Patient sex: M
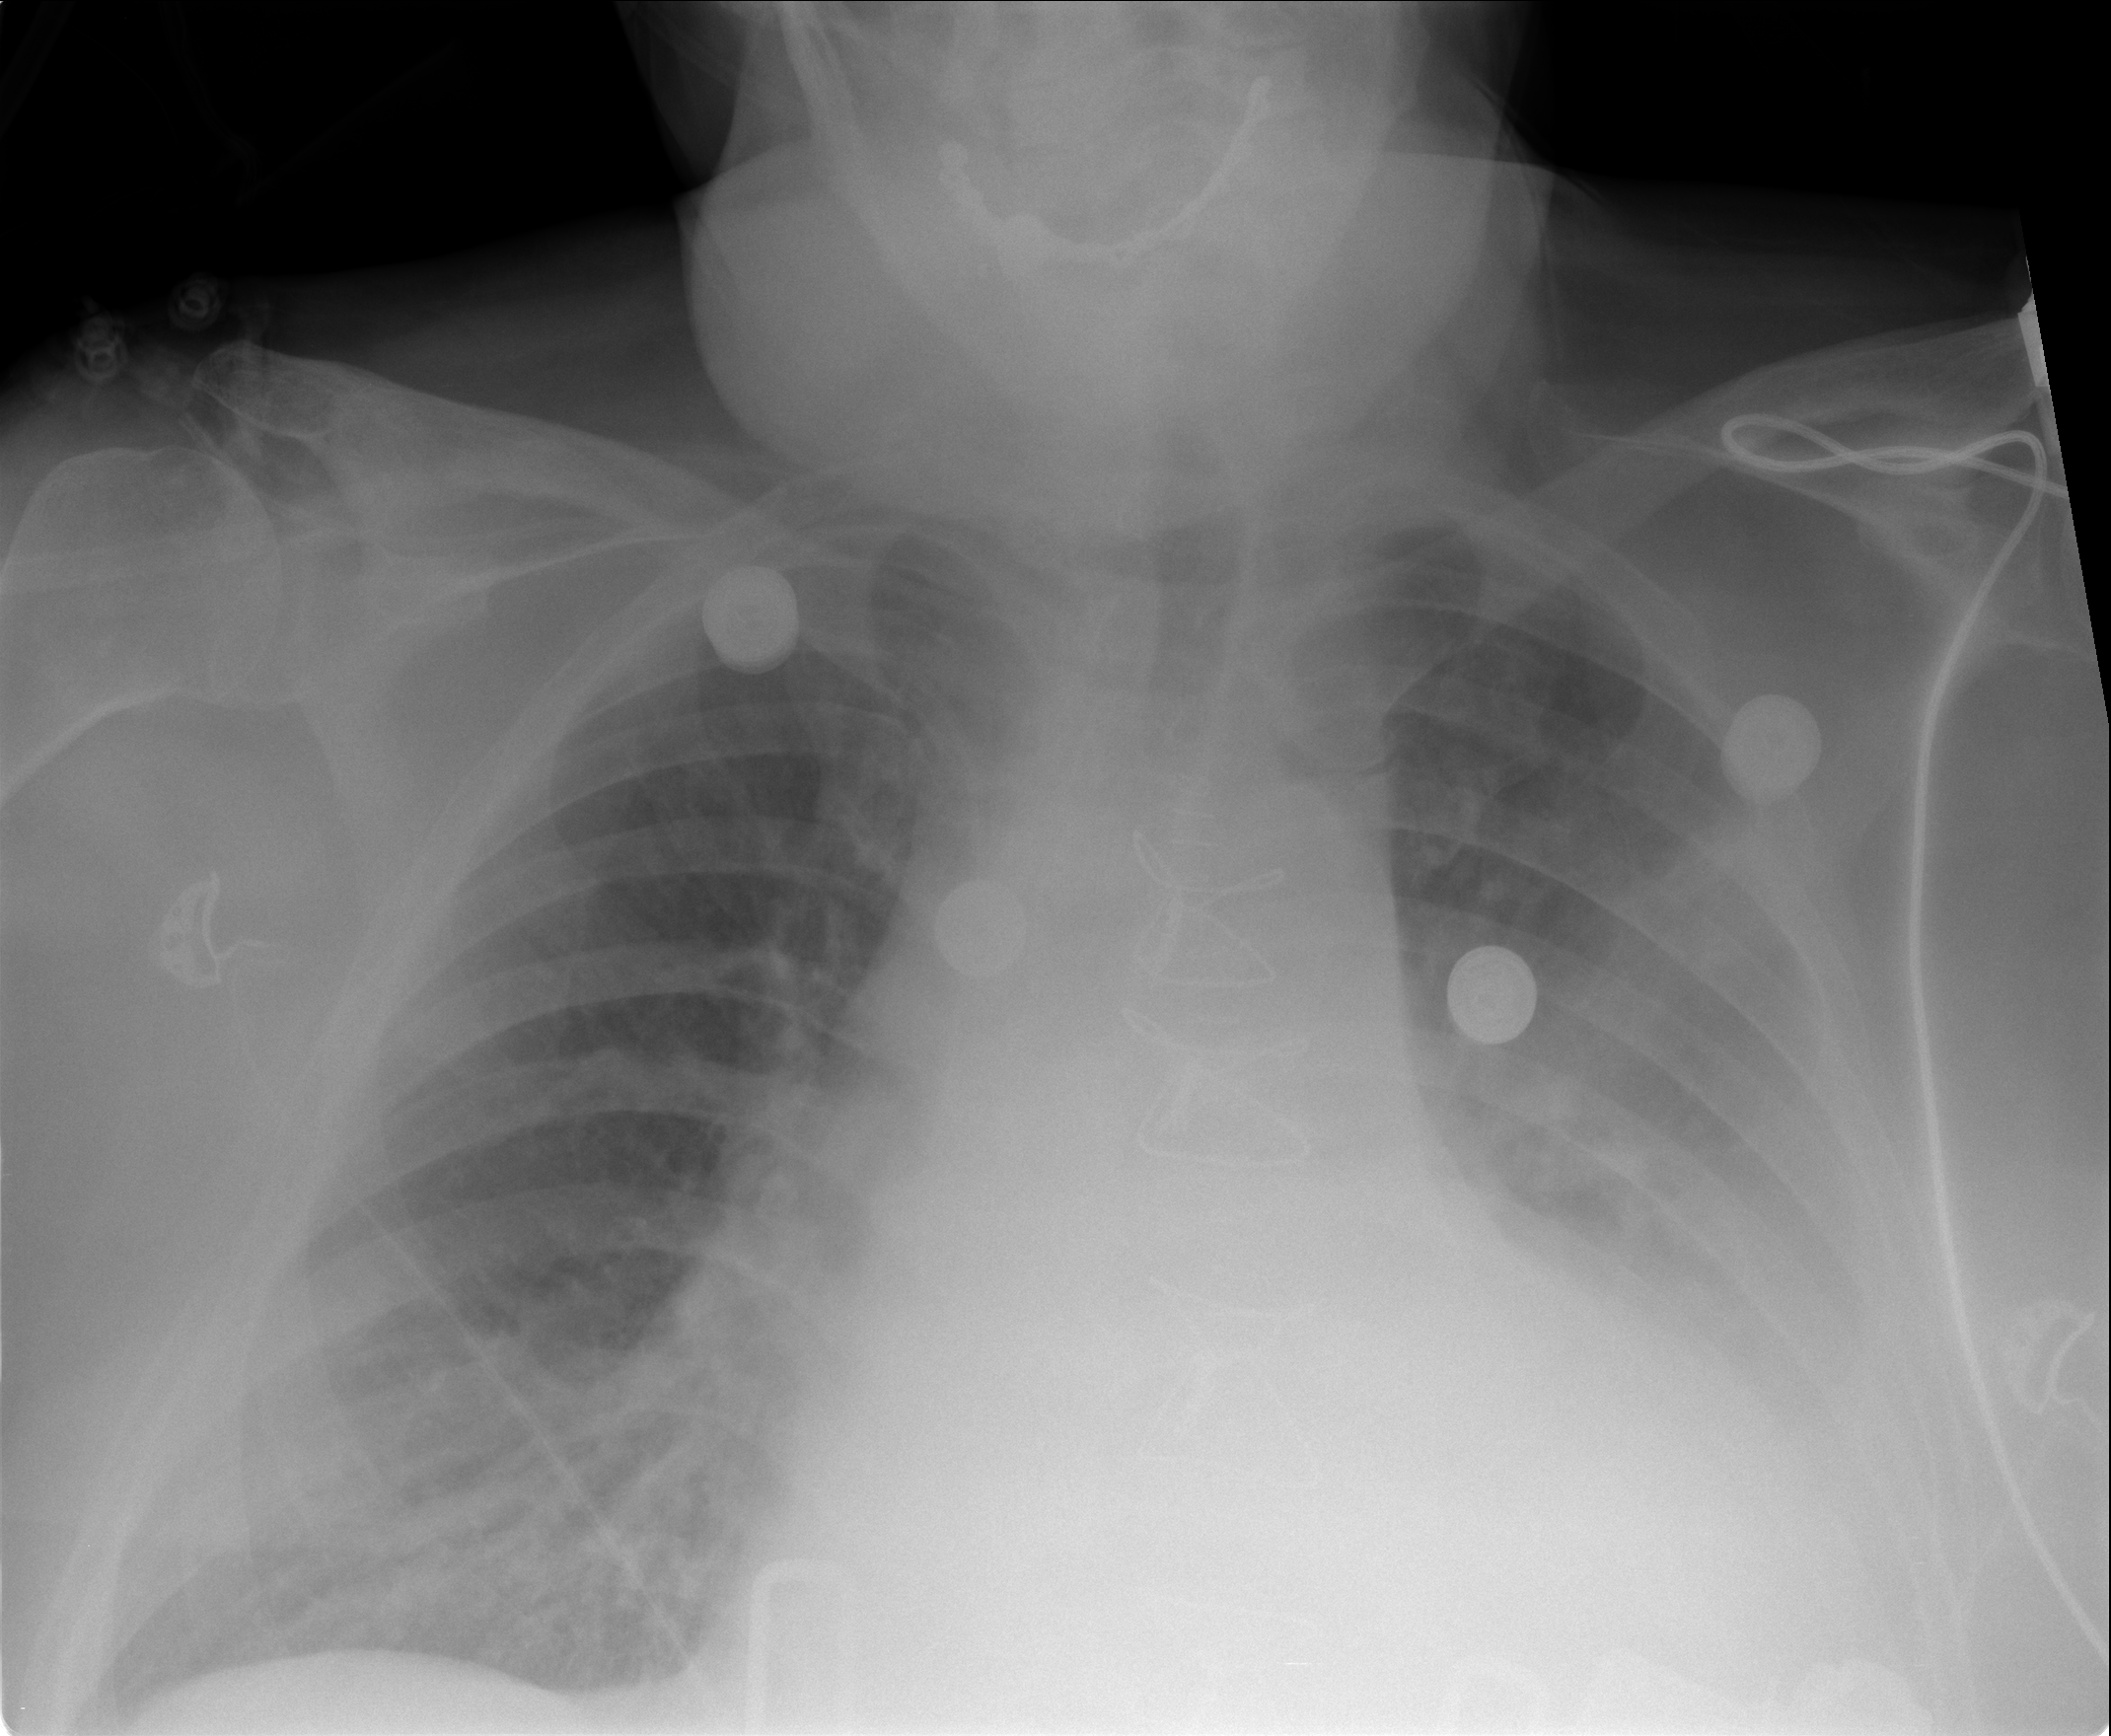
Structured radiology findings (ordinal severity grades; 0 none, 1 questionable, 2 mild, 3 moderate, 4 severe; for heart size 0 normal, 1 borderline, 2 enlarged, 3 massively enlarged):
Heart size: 2
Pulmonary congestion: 3
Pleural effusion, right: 2
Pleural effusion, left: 3
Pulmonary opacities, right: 3
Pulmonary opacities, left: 2
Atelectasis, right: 1
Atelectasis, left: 2